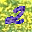
Label: 2